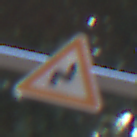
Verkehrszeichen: DoppelkurveRechts
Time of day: MorningAfternoon
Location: Outdoor (Suburban)
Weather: PartlyCloudy
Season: NotSpecified
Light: Natural